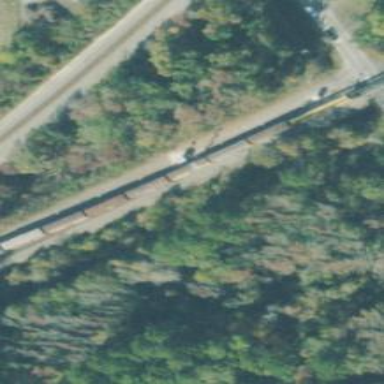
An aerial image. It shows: Railway track.